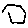
Label: hexagon